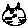
Label: cat